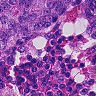
Metastatic tissue present: yes